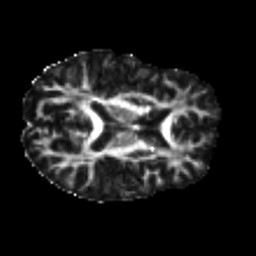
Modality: FA
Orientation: axial
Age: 47
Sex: male
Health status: healthy
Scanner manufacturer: ge
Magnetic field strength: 3 T
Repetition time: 11 s
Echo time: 0.0637 s